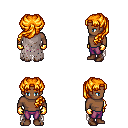
a pixel art fantasy rpg character, male body template, human, dark skin, gray tattered cape, magenta pants, light blonde princess hairstyle, gold gloves, brown shoes, four views (front, back, left, right), 2x2 character sprite sheet, small pixel art, hard edges, no anti-aliasing